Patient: sex M, age 69
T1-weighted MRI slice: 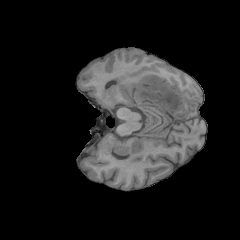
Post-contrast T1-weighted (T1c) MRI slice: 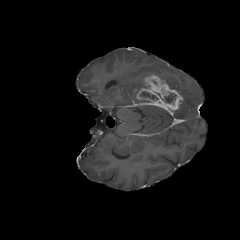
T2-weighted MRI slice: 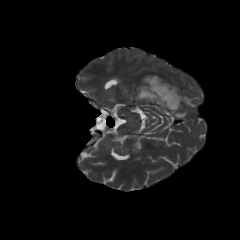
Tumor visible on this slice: yes
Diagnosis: Glioblastoma, IDH-wildtype
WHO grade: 4